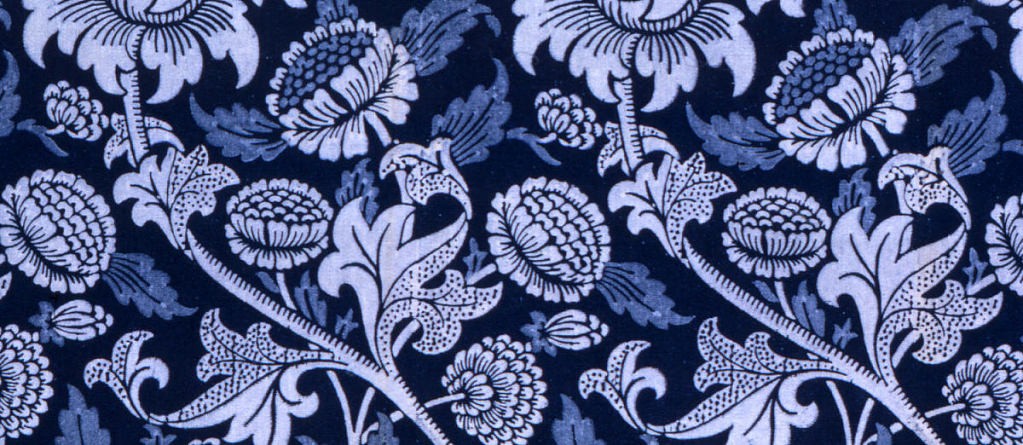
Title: Wey
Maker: Morris & Co., London, England
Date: designed 1883
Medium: cotton Technique: printed over resist
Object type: Textile
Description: Medium scale design of large flowers on curving stems with small composite flowers scattered between. Some dotted detail. In two shades of pale blue on deep indigo blue ground. Wide plain deep blue selvedges.